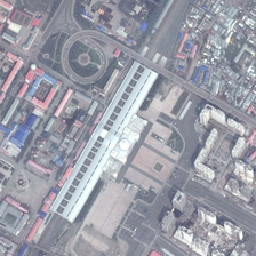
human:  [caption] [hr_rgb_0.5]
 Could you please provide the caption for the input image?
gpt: There is a circuit on the floor.

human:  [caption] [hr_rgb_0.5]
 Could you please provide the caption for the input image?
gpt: There is a noose on the ground.

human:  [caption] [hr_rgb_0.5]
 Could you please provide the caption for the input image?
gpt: There is a ring on the ground.

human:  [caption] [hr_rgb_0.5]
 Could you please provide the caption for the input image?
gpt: There is a circuit on the ground.

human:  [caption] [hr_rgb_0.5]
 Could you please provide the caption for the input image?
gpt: There is a loop on the ground.